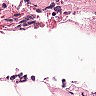
Metastatic tissue present: no